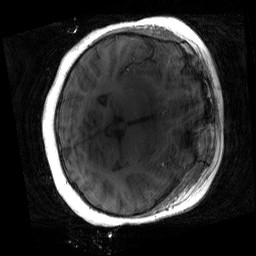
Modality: T1w
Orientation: axial
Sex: female
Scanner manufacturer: siemens
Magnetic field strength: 3 T
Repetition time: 1.9 s
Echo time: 0.00243 s